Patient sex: M
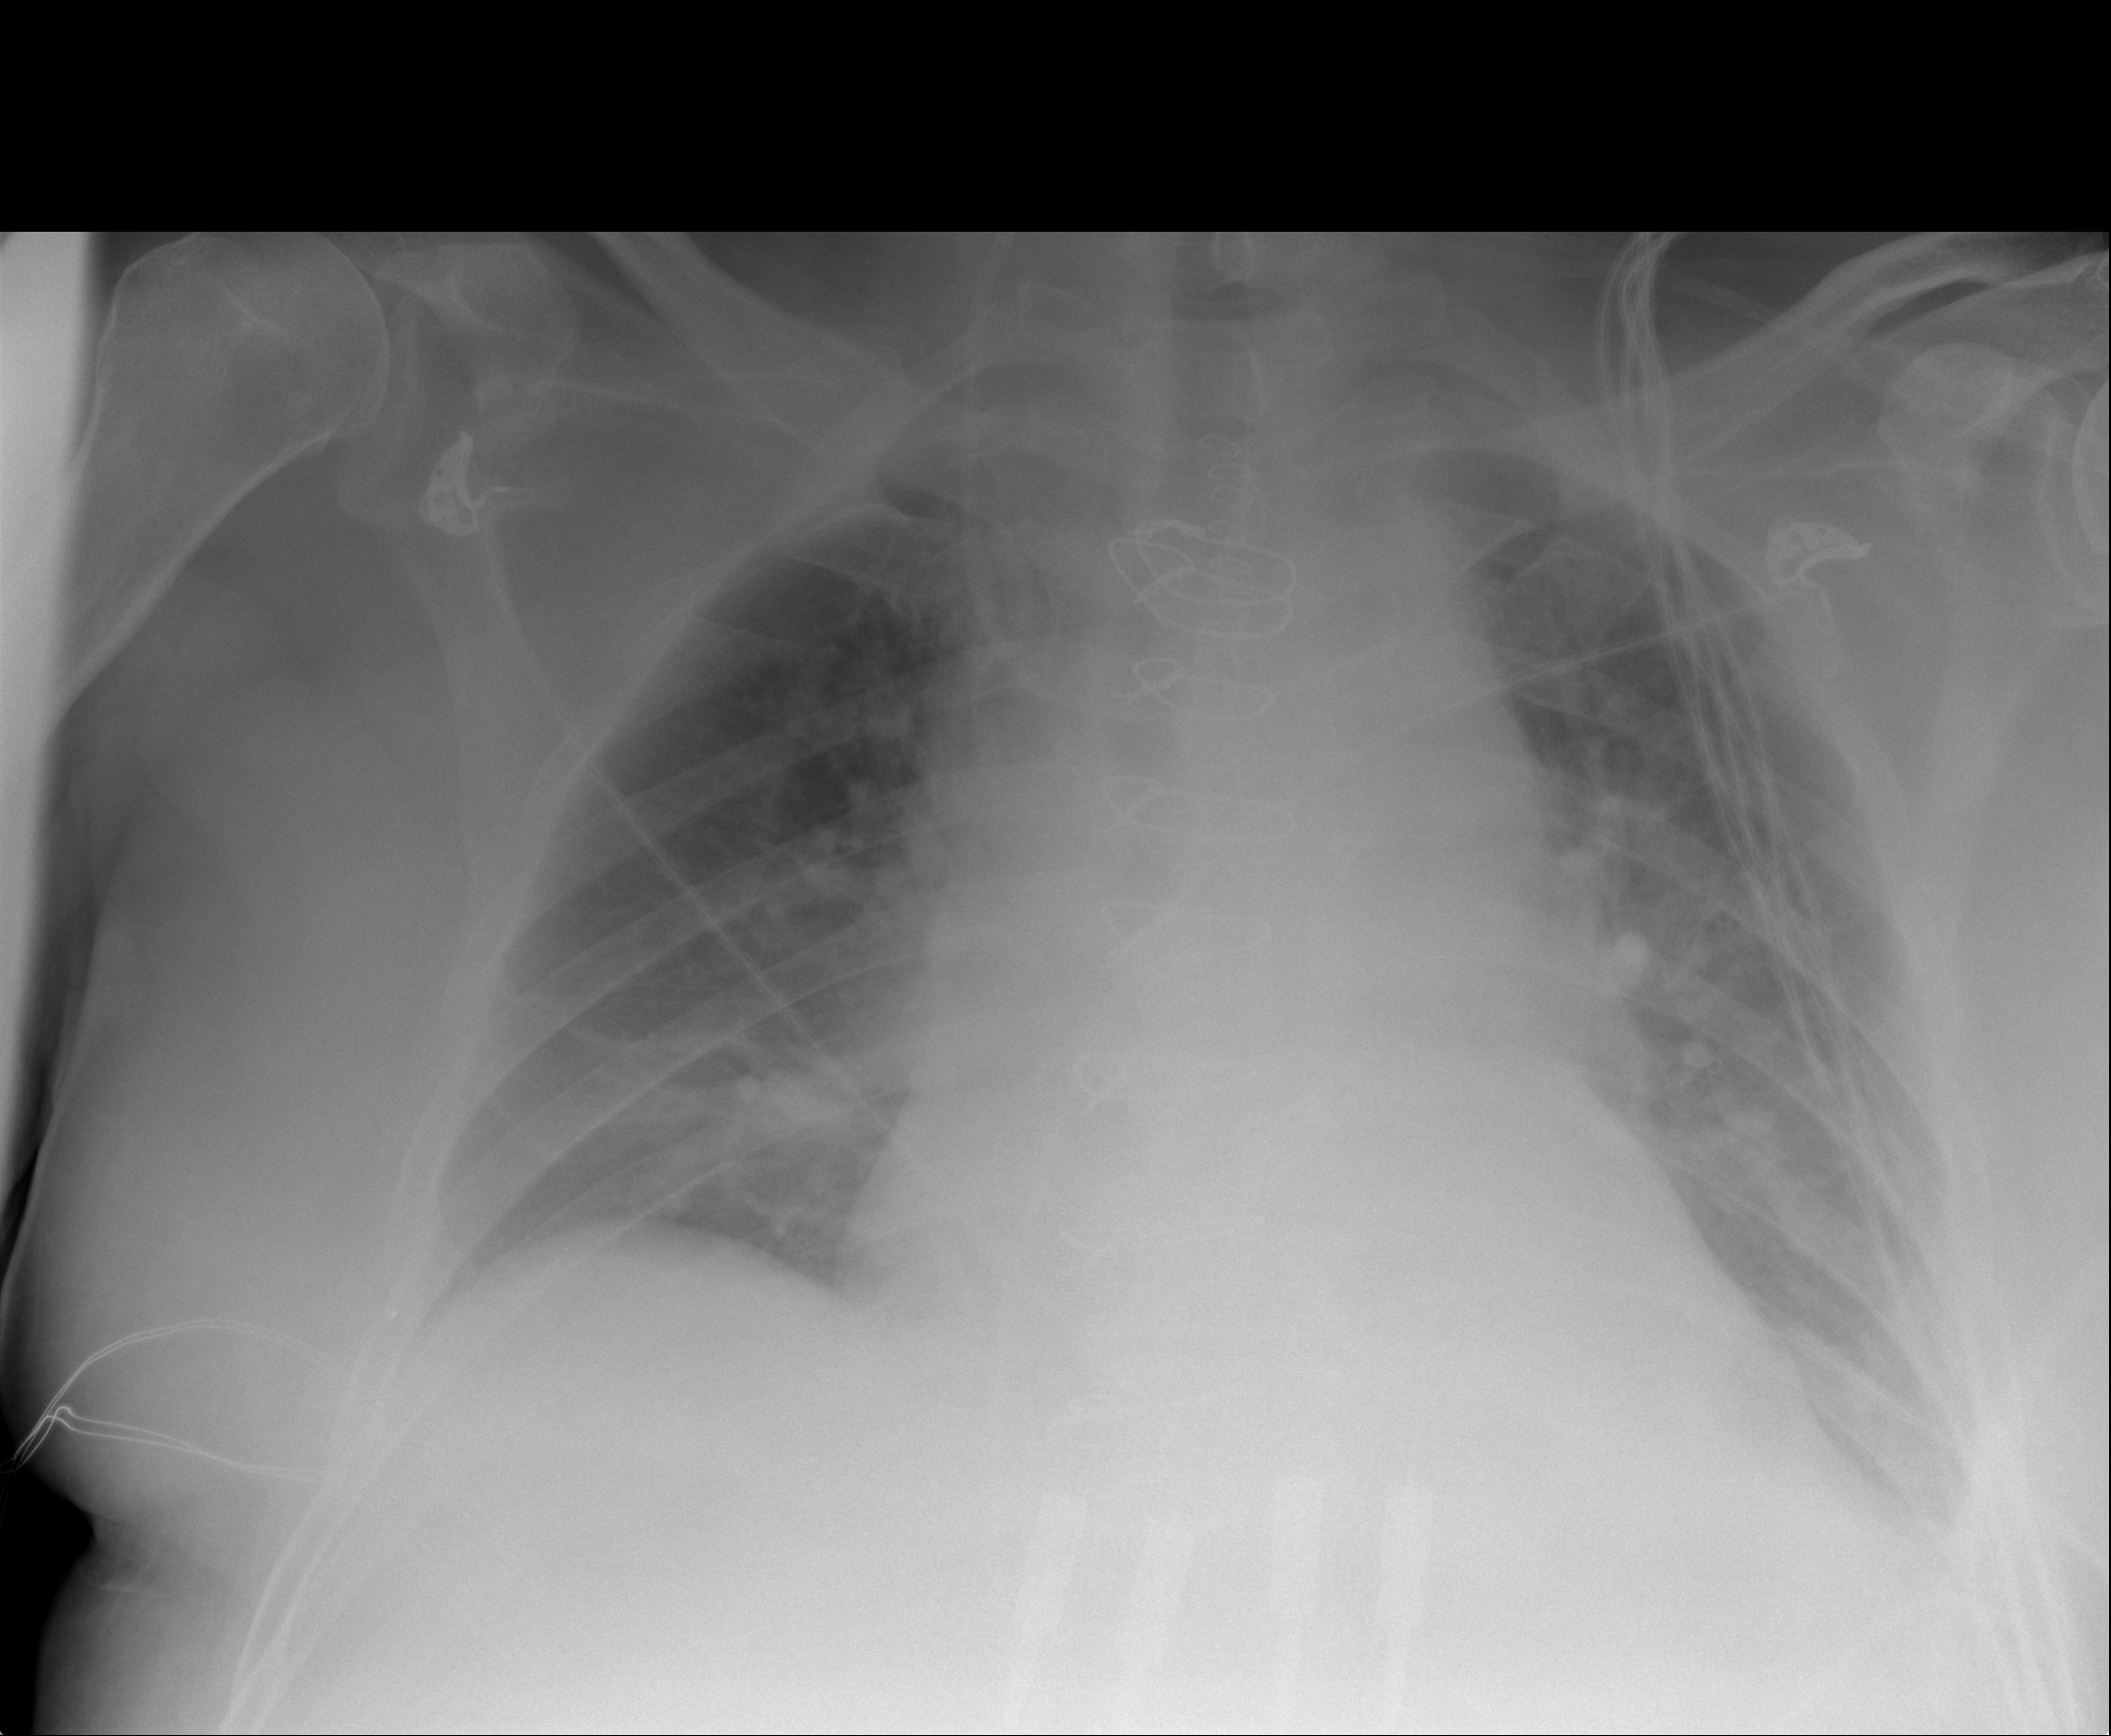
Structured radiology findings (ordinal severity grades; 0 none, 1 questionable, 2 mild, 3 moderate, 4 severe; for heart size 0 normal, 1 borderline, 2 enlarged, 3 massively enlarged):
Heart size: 2
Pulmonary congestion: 2
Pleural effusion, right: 1
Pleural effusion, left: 2
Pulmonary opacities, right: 0
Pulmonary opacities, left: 0
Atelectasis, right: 2
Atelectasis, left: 2